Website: home-depot
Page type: customer-info-address
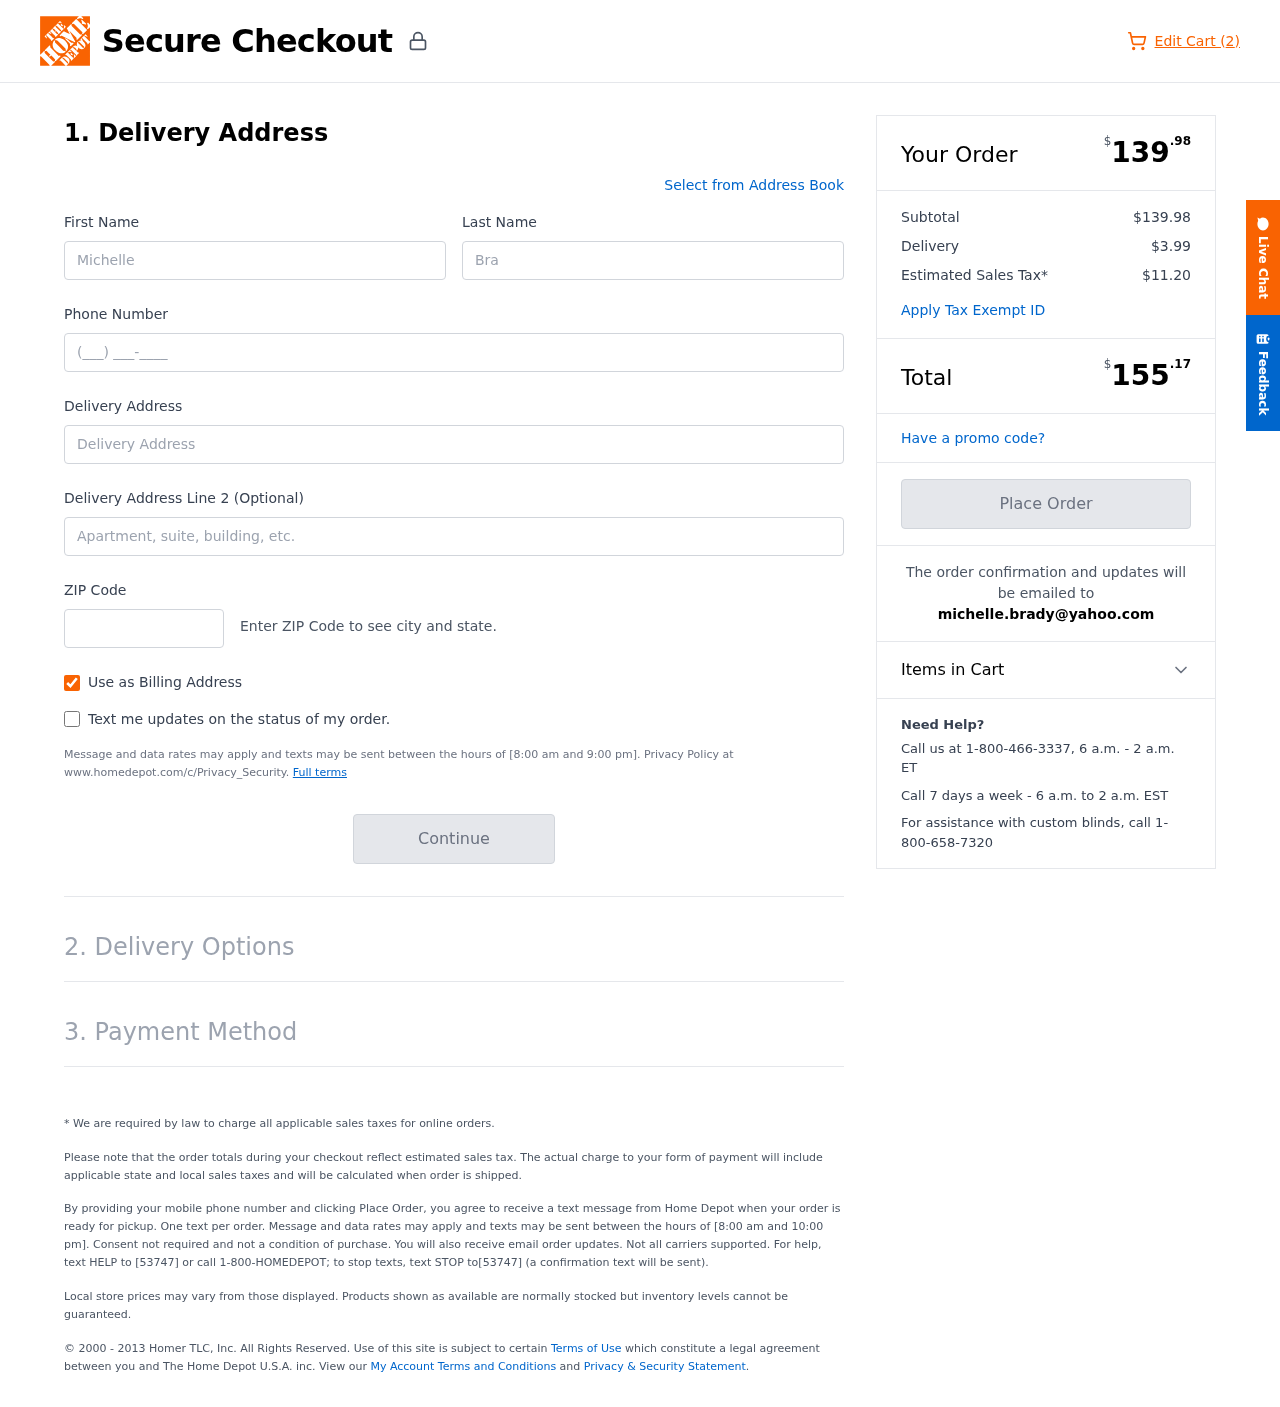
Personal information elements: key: PII_EMAIL
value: michelle.brady@yahoo.com
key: PII_FIRSTNAME
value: Michelle
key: PII_LASTNAME
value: Brady
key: PII_PHONE
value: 9269074965
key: PII_POSTCODE
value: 51229
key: PII_STREET
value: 1041 Lawrence Route
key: PII_STREET2
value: Apt. 568
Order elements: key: ORDER_NUM_ITEMS
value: Edit Cart (2)
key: ORDER_SUBTOTAL_HEADER
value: $139.98
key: ORDER_SUBTOTAL
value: $139.98
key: ORDER_SHIPPING_COST
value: $3.99
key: ORDER_TAX
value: $11.20
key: ORDER_TOTAL2
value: $155.17